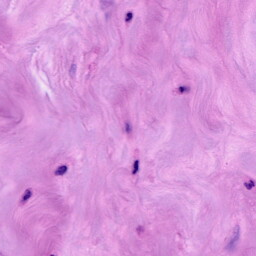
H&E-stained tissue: Breast